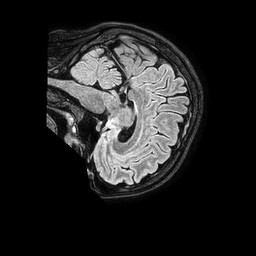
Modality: FLAIR
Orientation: sagittal
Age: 45
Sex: female
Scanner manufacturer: philips
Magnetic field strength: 1.5 T
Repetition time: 4.8 s
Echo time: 0.3 s